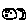
Label: moon